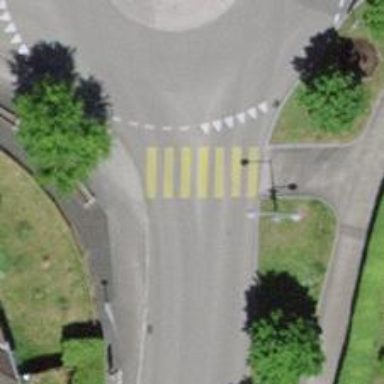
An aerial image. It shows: Zebra crossing on the road.